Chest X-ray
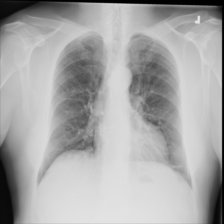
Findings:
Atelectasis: negative
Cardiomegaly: negative
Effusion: negative
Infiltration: positive
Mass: negative
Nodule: negative
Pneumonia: negative
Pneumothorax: negative
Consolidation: negative
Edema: negative
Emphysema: negative
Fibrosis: negative
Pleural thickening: negative
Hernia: negative